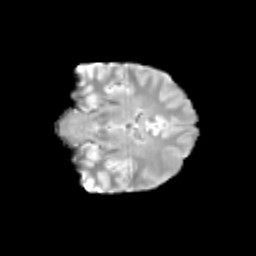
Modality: T2w
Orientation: coronal
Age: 13
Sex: female
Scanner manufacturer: siemens
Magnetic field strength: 3 T
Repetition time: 3.8 s
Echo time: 0.07 s